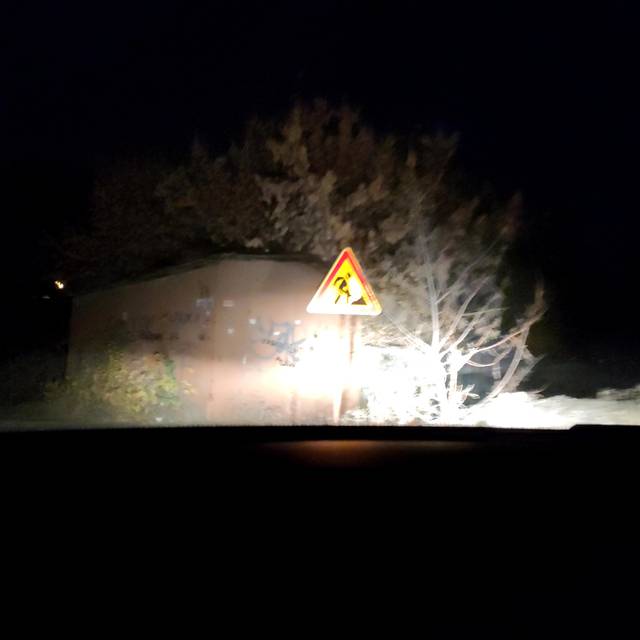
Region: Russia
Coordinates: 53.193, 50.151